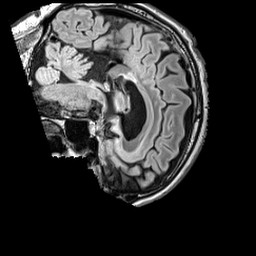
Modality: FLAIR
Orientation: sagittal
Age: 58
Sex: male
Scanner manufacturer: siemens
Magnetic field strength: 3 T
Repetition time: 5 s
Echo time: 0.387 s